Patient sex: F
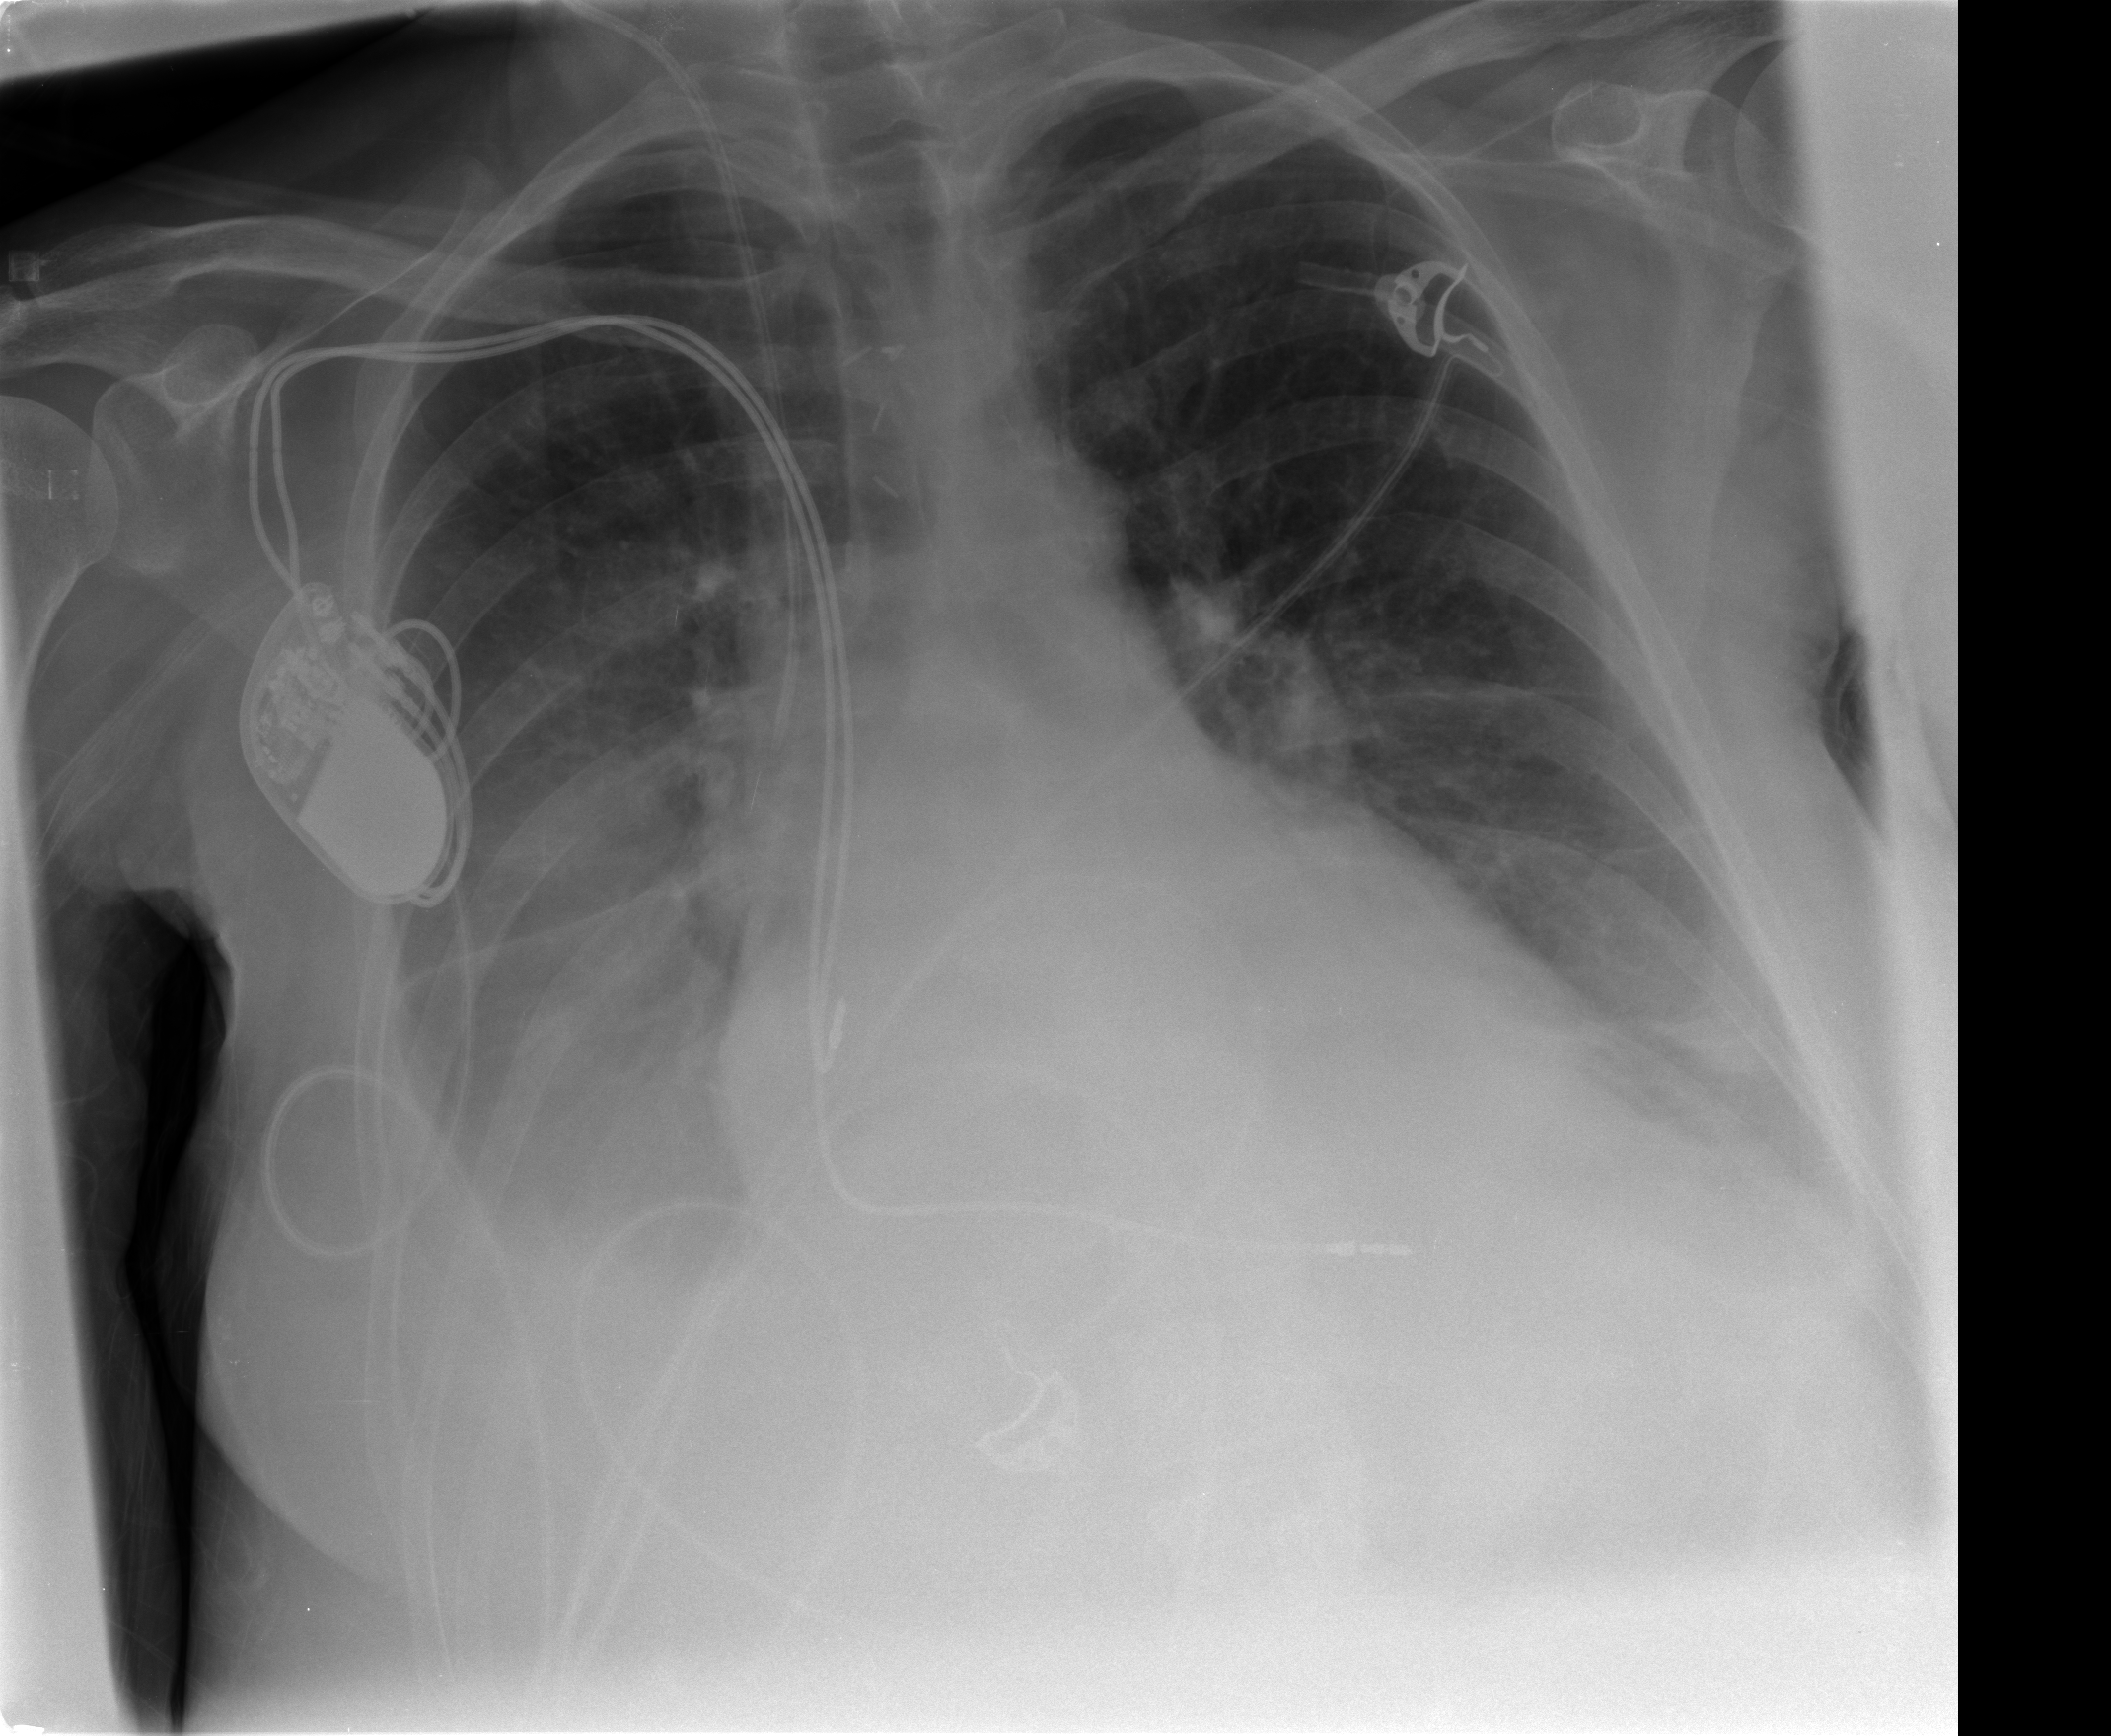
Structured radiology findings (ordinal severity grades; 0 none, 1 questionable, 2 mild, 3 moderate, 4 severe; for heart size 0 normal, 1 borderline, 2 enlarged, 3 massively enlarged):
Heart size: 2
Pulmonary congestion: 2
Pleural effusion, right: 2
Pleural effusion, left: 2
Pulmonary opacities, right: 0
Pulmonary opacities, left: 0
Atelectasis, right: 2
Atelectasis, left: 2